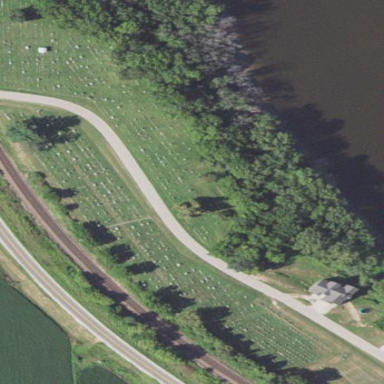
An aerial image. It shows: Cemetery.